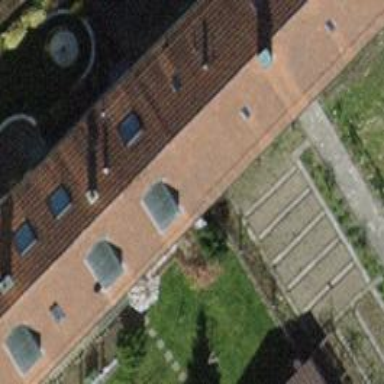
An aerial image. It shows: Building with tile roof.